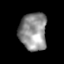
Tissue: skin
Cell type: Epithelial cells
Senescence score: 0.2775
Nuclear area (px): 1007
Mean DAPI intensity: 145.008